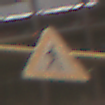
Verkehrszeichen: FussgaengerLinks
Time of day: NotSpecified
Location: Indoor (Urban)
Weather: NotSpecified
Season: NotSpecified
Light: Artificial